Question: I'm trying to implement a sliding menu just like the one found in Google's Google+ Android app:

I've got the actual sliding menu working but I'm having trouble implementing a scrolling view that can hold any type of child views.
For example I would like to have a header like the "NOTIFICATIONS" row in screenshot and below it a 'ListView' with notification items. And I would like to have another sections below that list, perhaps called "ERRORS" and below it a different 'ListView' with errors. And perhaps a 'WebView' at the very bottom.
How is this best implemented?
I have read <URL> but it's talking about a single 'ListView'. I would like to construct this using a 'LinearLayout' or alike, if that's possible.
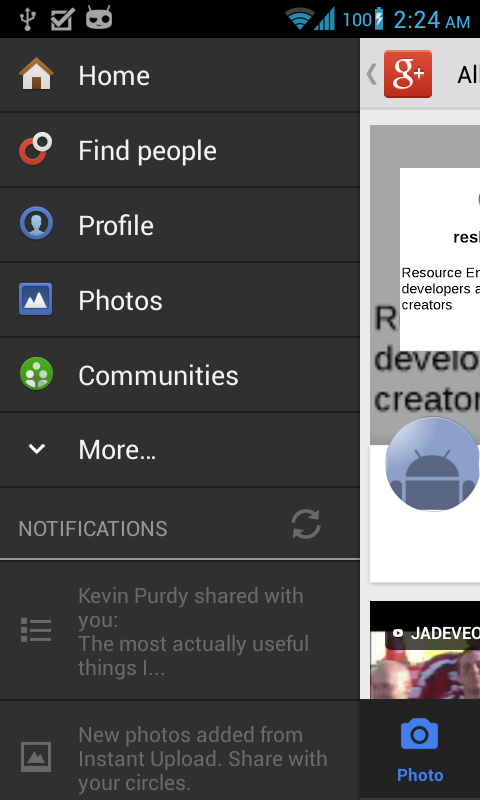
Answer: The way I ended up implementing this was with a 'ScrollView' that I simply populated with 'Views'.
There are some things to be considered when using a 'ScrollView', like <URL>.
From what I understand, if you need a whole lot of items in a list then you should look at using a 'ListView'. Otherwise a 'ScrollView' will do just fine.